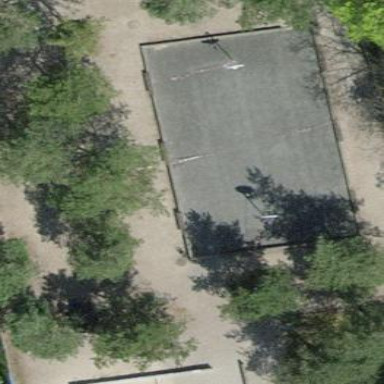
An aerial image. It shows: Basketball court in the leisure land pitch.